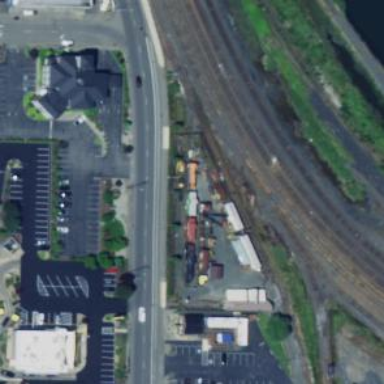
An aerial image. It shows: Rail spur service.